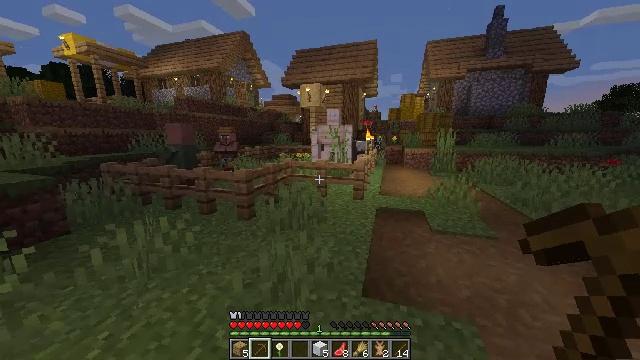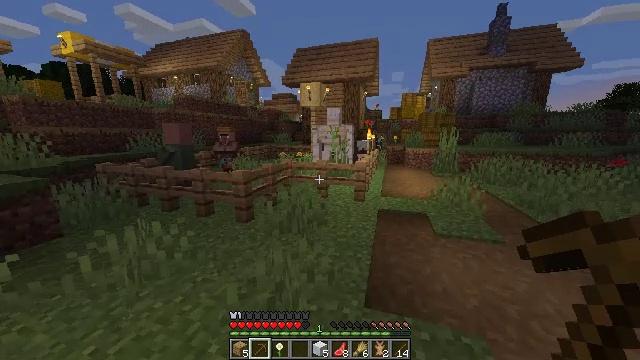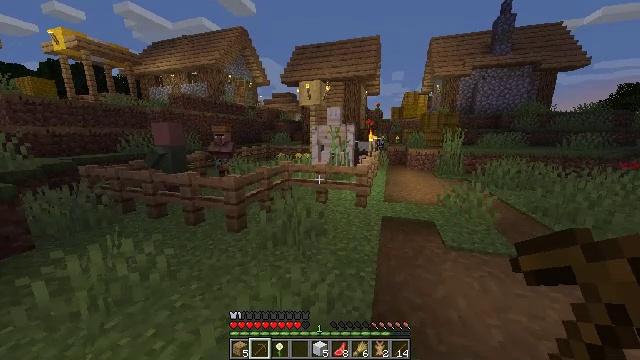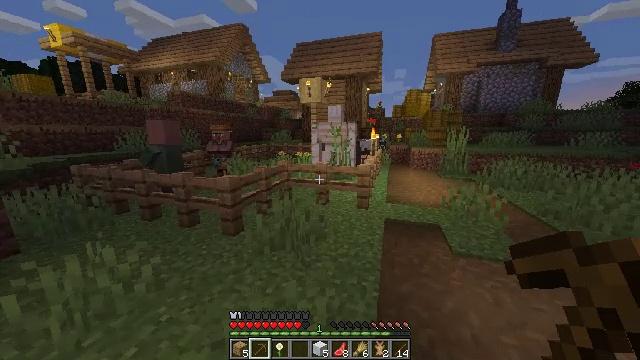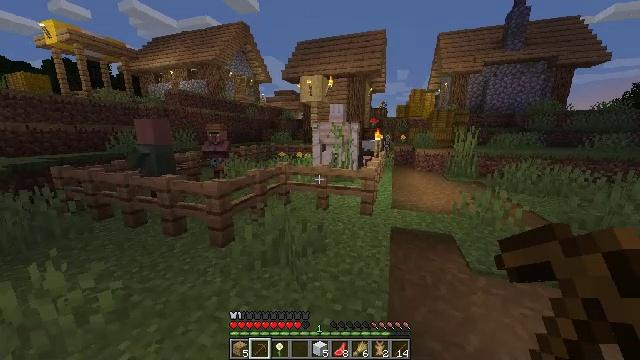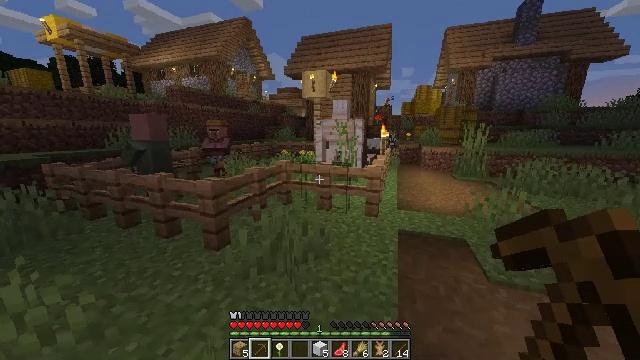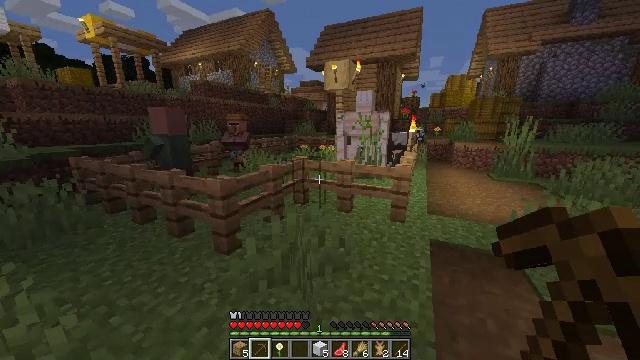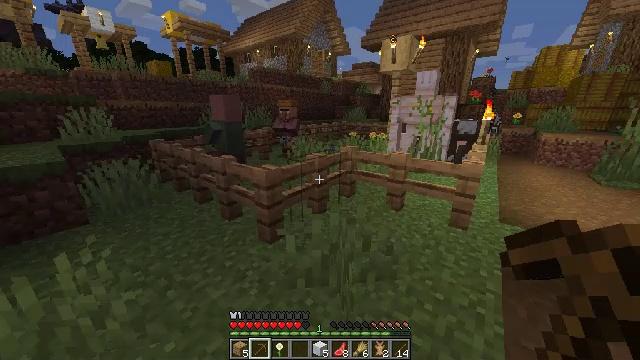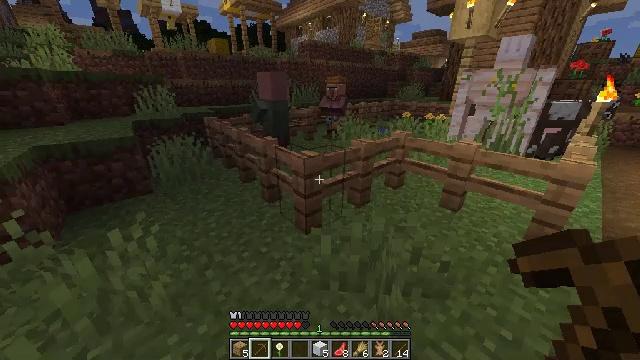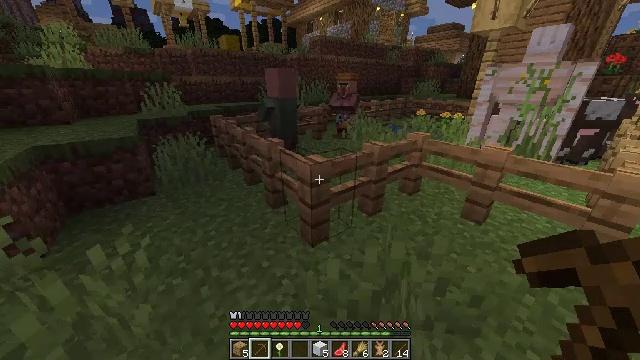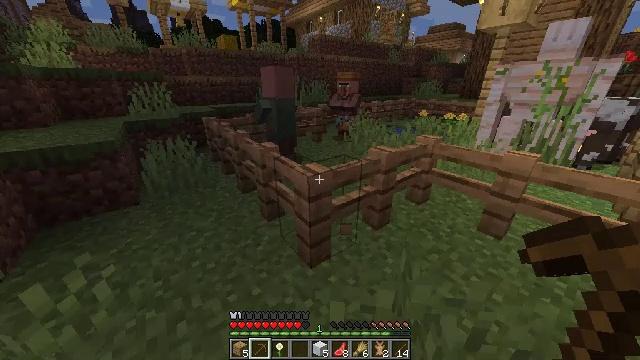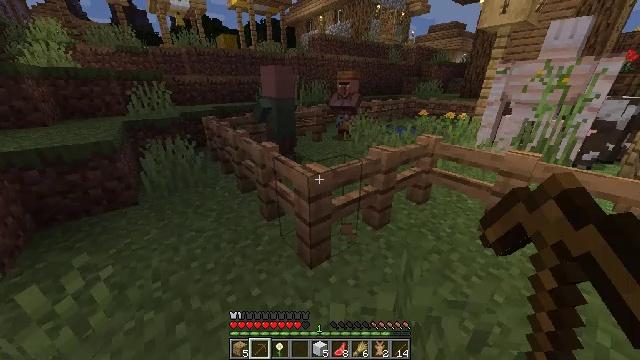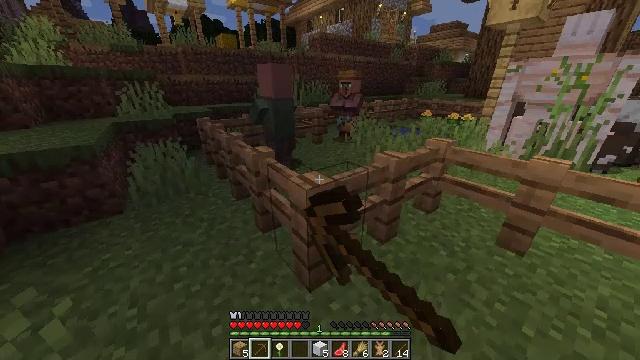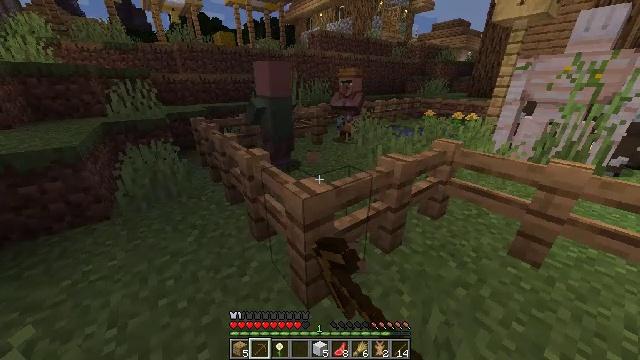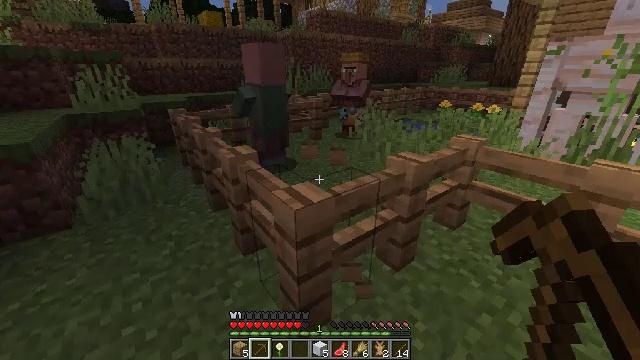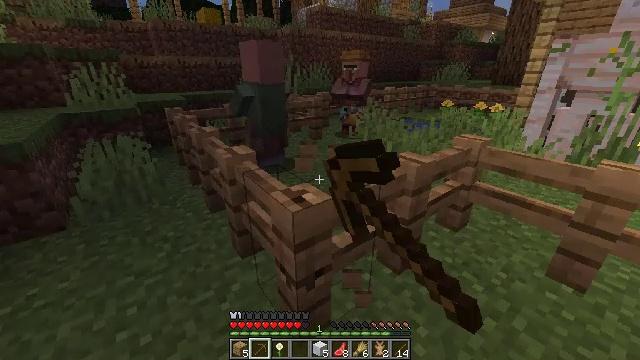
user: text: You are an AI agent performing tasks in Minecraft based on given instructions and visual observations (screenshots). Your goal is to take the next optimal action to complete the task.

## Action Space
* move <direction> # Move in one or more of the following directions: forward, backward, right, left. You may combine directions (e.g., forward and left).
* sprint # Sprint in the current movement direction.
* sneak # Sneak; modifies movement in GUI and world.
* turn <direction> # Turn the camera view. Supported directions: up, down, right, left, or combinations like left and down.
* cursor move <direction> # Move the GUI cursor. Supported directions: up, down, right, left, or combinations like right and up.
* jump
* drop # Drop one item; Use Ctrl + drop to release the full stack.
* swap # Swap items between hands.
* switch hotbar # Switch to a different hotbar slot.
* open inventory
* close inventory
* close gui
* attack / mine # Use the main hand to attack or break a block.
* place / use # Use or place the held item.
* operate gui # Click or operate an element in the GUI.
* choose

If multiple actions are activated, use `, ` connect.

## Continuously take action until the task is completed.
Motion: motion action
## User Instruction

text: Left-click to destroy the oak fence.
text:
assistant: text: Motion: move forward
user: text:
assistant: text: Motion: move forward
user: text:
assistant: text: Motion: move forward
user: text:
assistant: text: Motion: move forward
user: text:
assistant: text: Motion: move forward
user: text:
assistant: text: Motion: move forward, turn left and down
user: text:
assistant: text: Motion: move forward, turn left and down
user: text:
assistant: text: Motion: move forward, turn left and down
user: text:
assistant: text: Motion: move forward, turn left
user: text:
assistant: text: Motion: move forward, attack / mine
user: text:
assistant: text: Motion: move forward, attack / mine
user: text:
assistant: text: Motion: attack / mine
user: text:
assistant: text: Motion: attack / mine
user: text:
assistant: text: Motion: attack / mine
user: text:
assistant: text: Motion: attack / mine
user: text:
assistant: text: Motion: turn right, attack / mine
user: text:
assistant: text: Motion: turn right and up
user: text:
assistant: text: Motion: move forward and move right, turn right and up
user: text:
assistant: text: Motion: move forward and move right, turn right
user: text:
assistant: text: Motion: move forward and move right
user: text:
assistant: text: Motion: move forward and move right
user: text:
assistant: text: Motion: move forward and move right
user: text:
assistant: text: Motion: move forward and move right
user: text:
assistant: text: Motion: move forward and move right
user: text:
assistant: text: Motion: move forward and move right
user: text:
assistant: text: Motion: move forward and move right
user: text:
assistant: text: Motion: move forward and move right
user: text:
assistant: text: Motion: move forward and move right
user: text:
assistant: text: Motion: move forward and move right
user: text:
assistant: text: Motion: move forward and move right